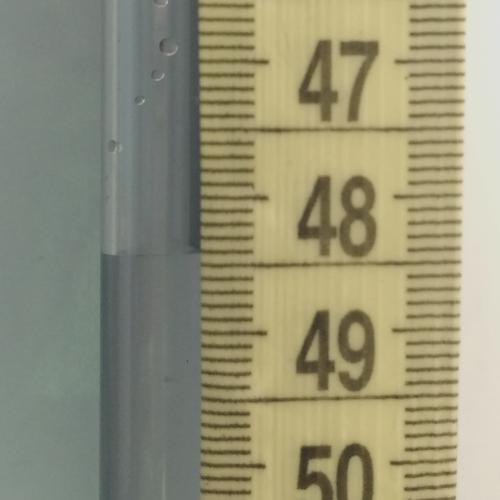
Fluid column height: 48.4 cm